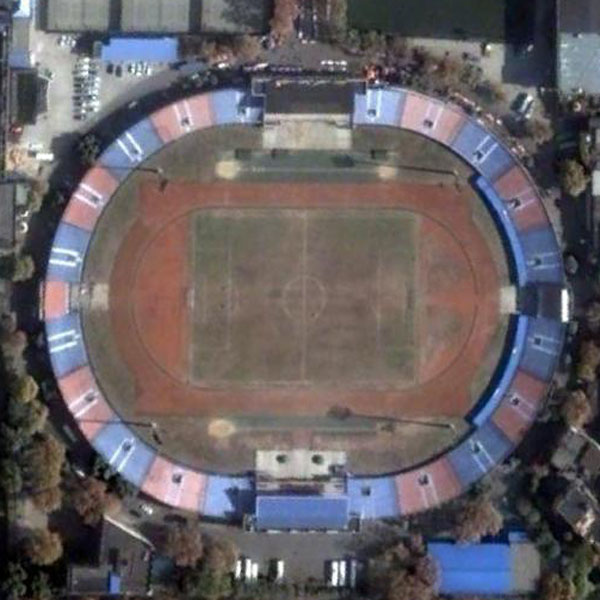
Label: footballField